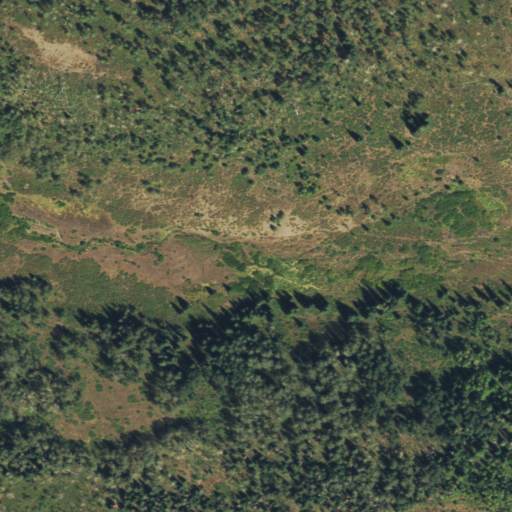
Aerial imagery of plain(s) in Colorado named Springhouse Park containing deciduous forest, shrub, evergreen forest, woody wetlands, and mixed forest